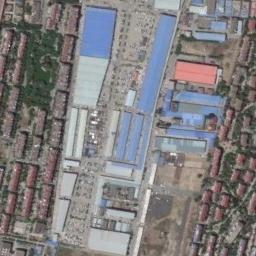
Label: industrial_area